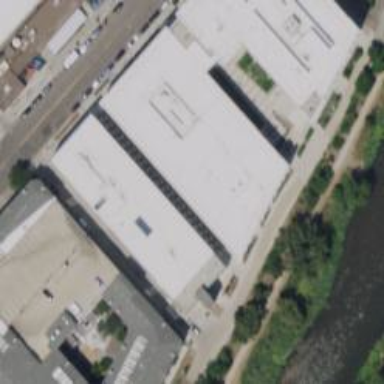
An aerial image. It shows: Commercial building with brown roof.